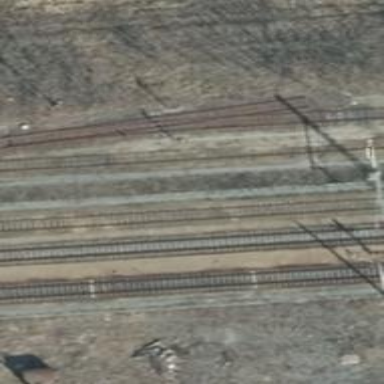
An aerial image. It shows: Railway signal.